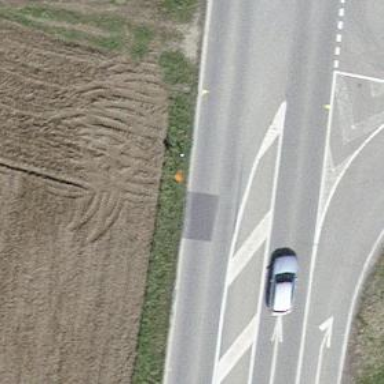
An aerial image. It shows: Aerial marker.